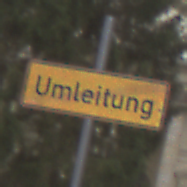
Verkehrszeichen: EndeDerUmleitungsankuendigung
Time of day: Midday
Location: Outdoor (Urban)
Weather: Overcast
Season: NotSpecified
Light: Natural